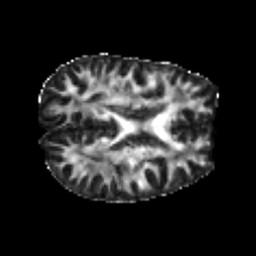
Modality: FA
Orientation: axial
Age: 21
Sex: male
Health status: healthy
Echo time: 0.074 s